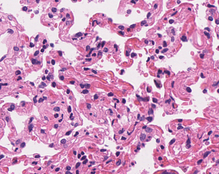
Tumor epithelial tissue: no
Tumor-associated stroma tissue: no
Normal tissue: yes